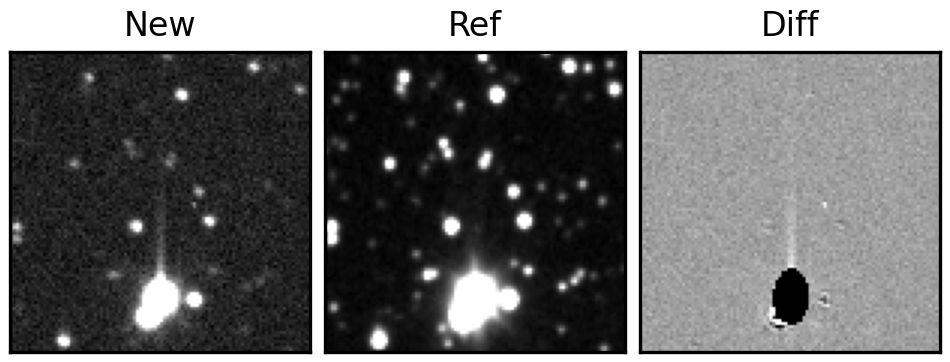
Label: bogus